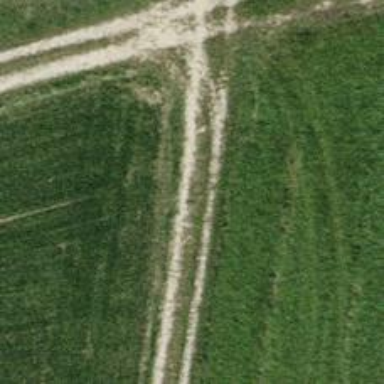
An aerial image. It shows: Gravel track with track type of grade3.